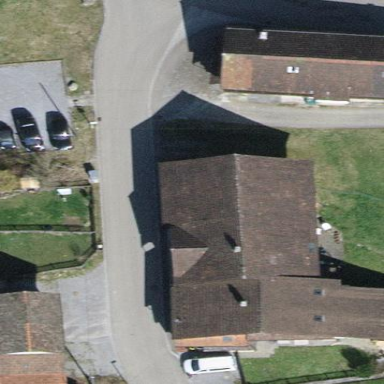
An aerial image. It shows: Building with tiled roof.